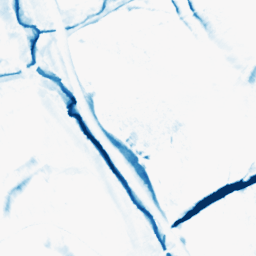
Category: morphological
Decomposition family: morphological_diamond
Decomposition parameters: operation: closing
radius: 10
Upsampling method: linear_exact
Upsampling parameters: scale: 2
Upsampling scale: 2